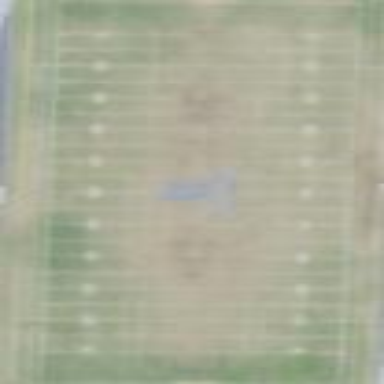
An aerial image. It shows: American football pitch.